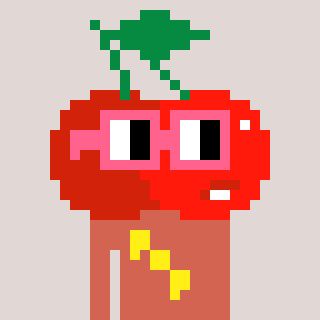
a pixel art character with square pink glasses, a cherry-shaped head and a peachy-colored body on a warm background